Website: lowes
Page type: receipt
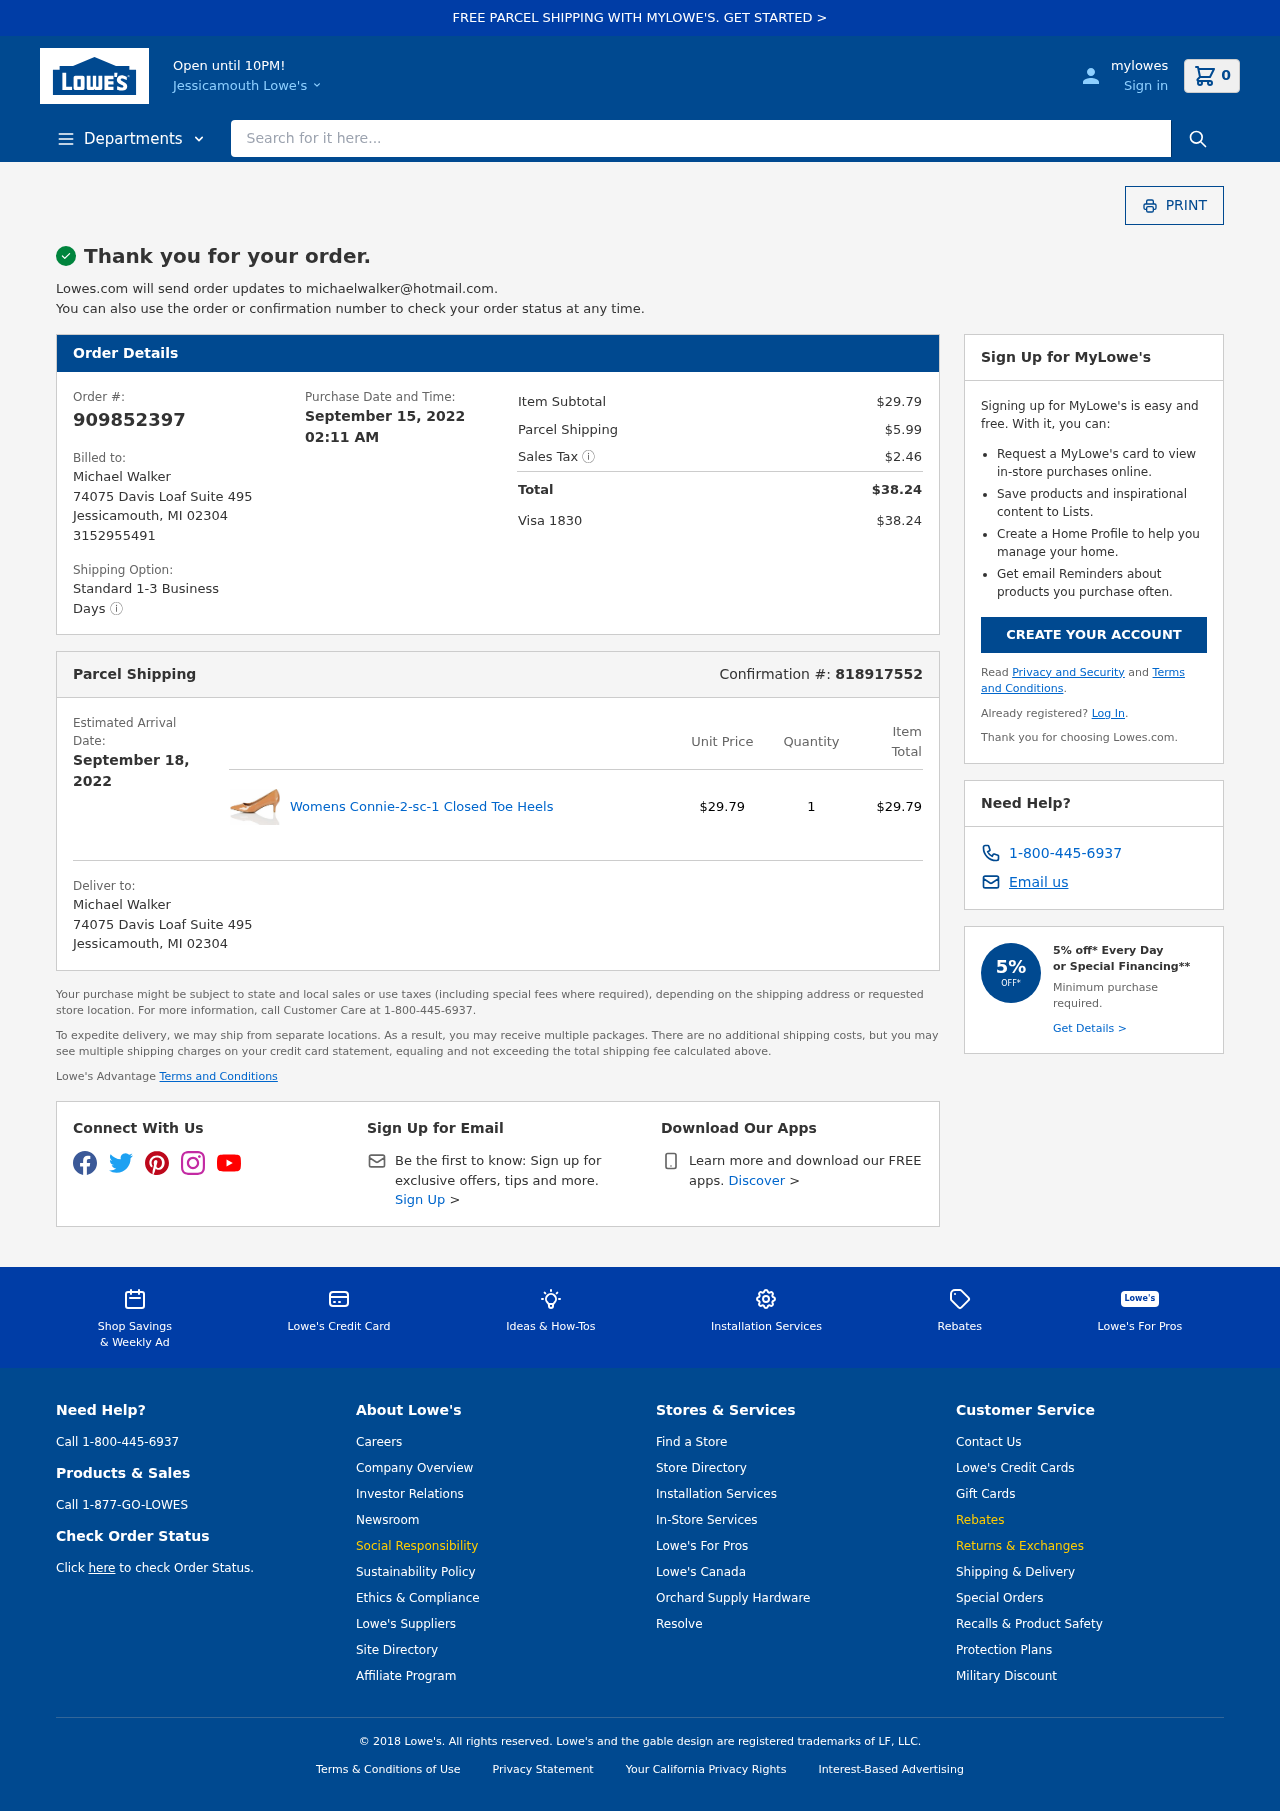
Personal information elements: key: PII_CARD_LAST4
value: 1830
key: PII_CARD_TYPE
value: Visa
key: PII_CITY
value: Jessicamouth
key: PII_EMAIL
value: michaelwalker@hotmail.com
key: PII_FULLNAME
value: Michael Walker
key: PII_FULLNAME2
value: Michael Walker
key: PII_PHONE
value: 3152955491
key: PII_POSTCODE
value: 02304
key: PII_STATE_ABBR
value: MI
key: PII_STREET
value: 74075 Davis Loaf Suite 495
Product elements: key: PRODUCT1_NAME
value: Womens Connie-2-sc-1 Closed Toe Heels
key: PRODUCT1_PRICE
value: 29.79
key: PRODUCT1_QUANTITY
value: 1
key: PRODUCT1_ITEM_TOTAL
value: $29.79
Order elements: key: ORDER_NUM_ITEMS
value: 0
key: ORDER_ID
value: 909852397
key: ORDER_DATE
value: September 15, 2022 02:11 AM
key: ORDER_SUBTOTAL
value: $29.79
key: ORDER_SHIPPING_COST
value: $5.99
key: ORDER_TAX
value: $2.46
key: ORDER_TOTAL
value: $38.24
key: ORDER_TOTAL2
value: $38.24
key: ORDER_CONFIRMATION
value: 818917552
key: ORDER_DELIVERY_DATE
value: September 18, 2022
Search elements: key: HEADER_SEARCH
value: Search for it here...